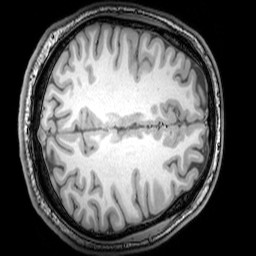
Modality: T1w
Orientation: axial
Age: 24
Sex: male
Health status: healthy
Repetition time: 0.081 s
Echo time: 0.037 s